Aerial crown-view tile of a tropical tree (Barro Colorado Island, Panama), acquired 20250818:
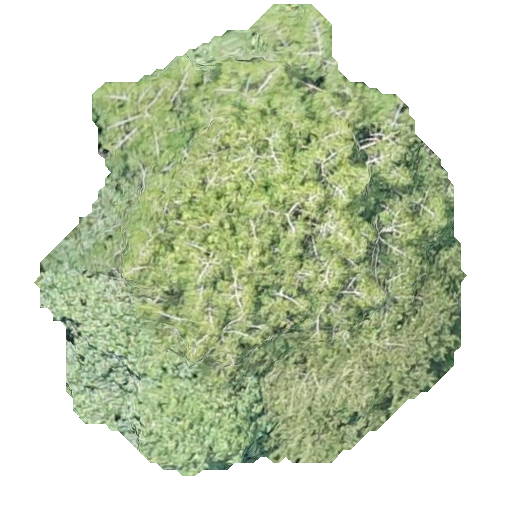
Species: Virola surinamensis
GBIF accepted scientific name: Virola surinamensis
Crown area: 203.044 m²